Field crop: maize
Growth stage: 1
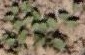
Species: convolvulus